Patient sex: M
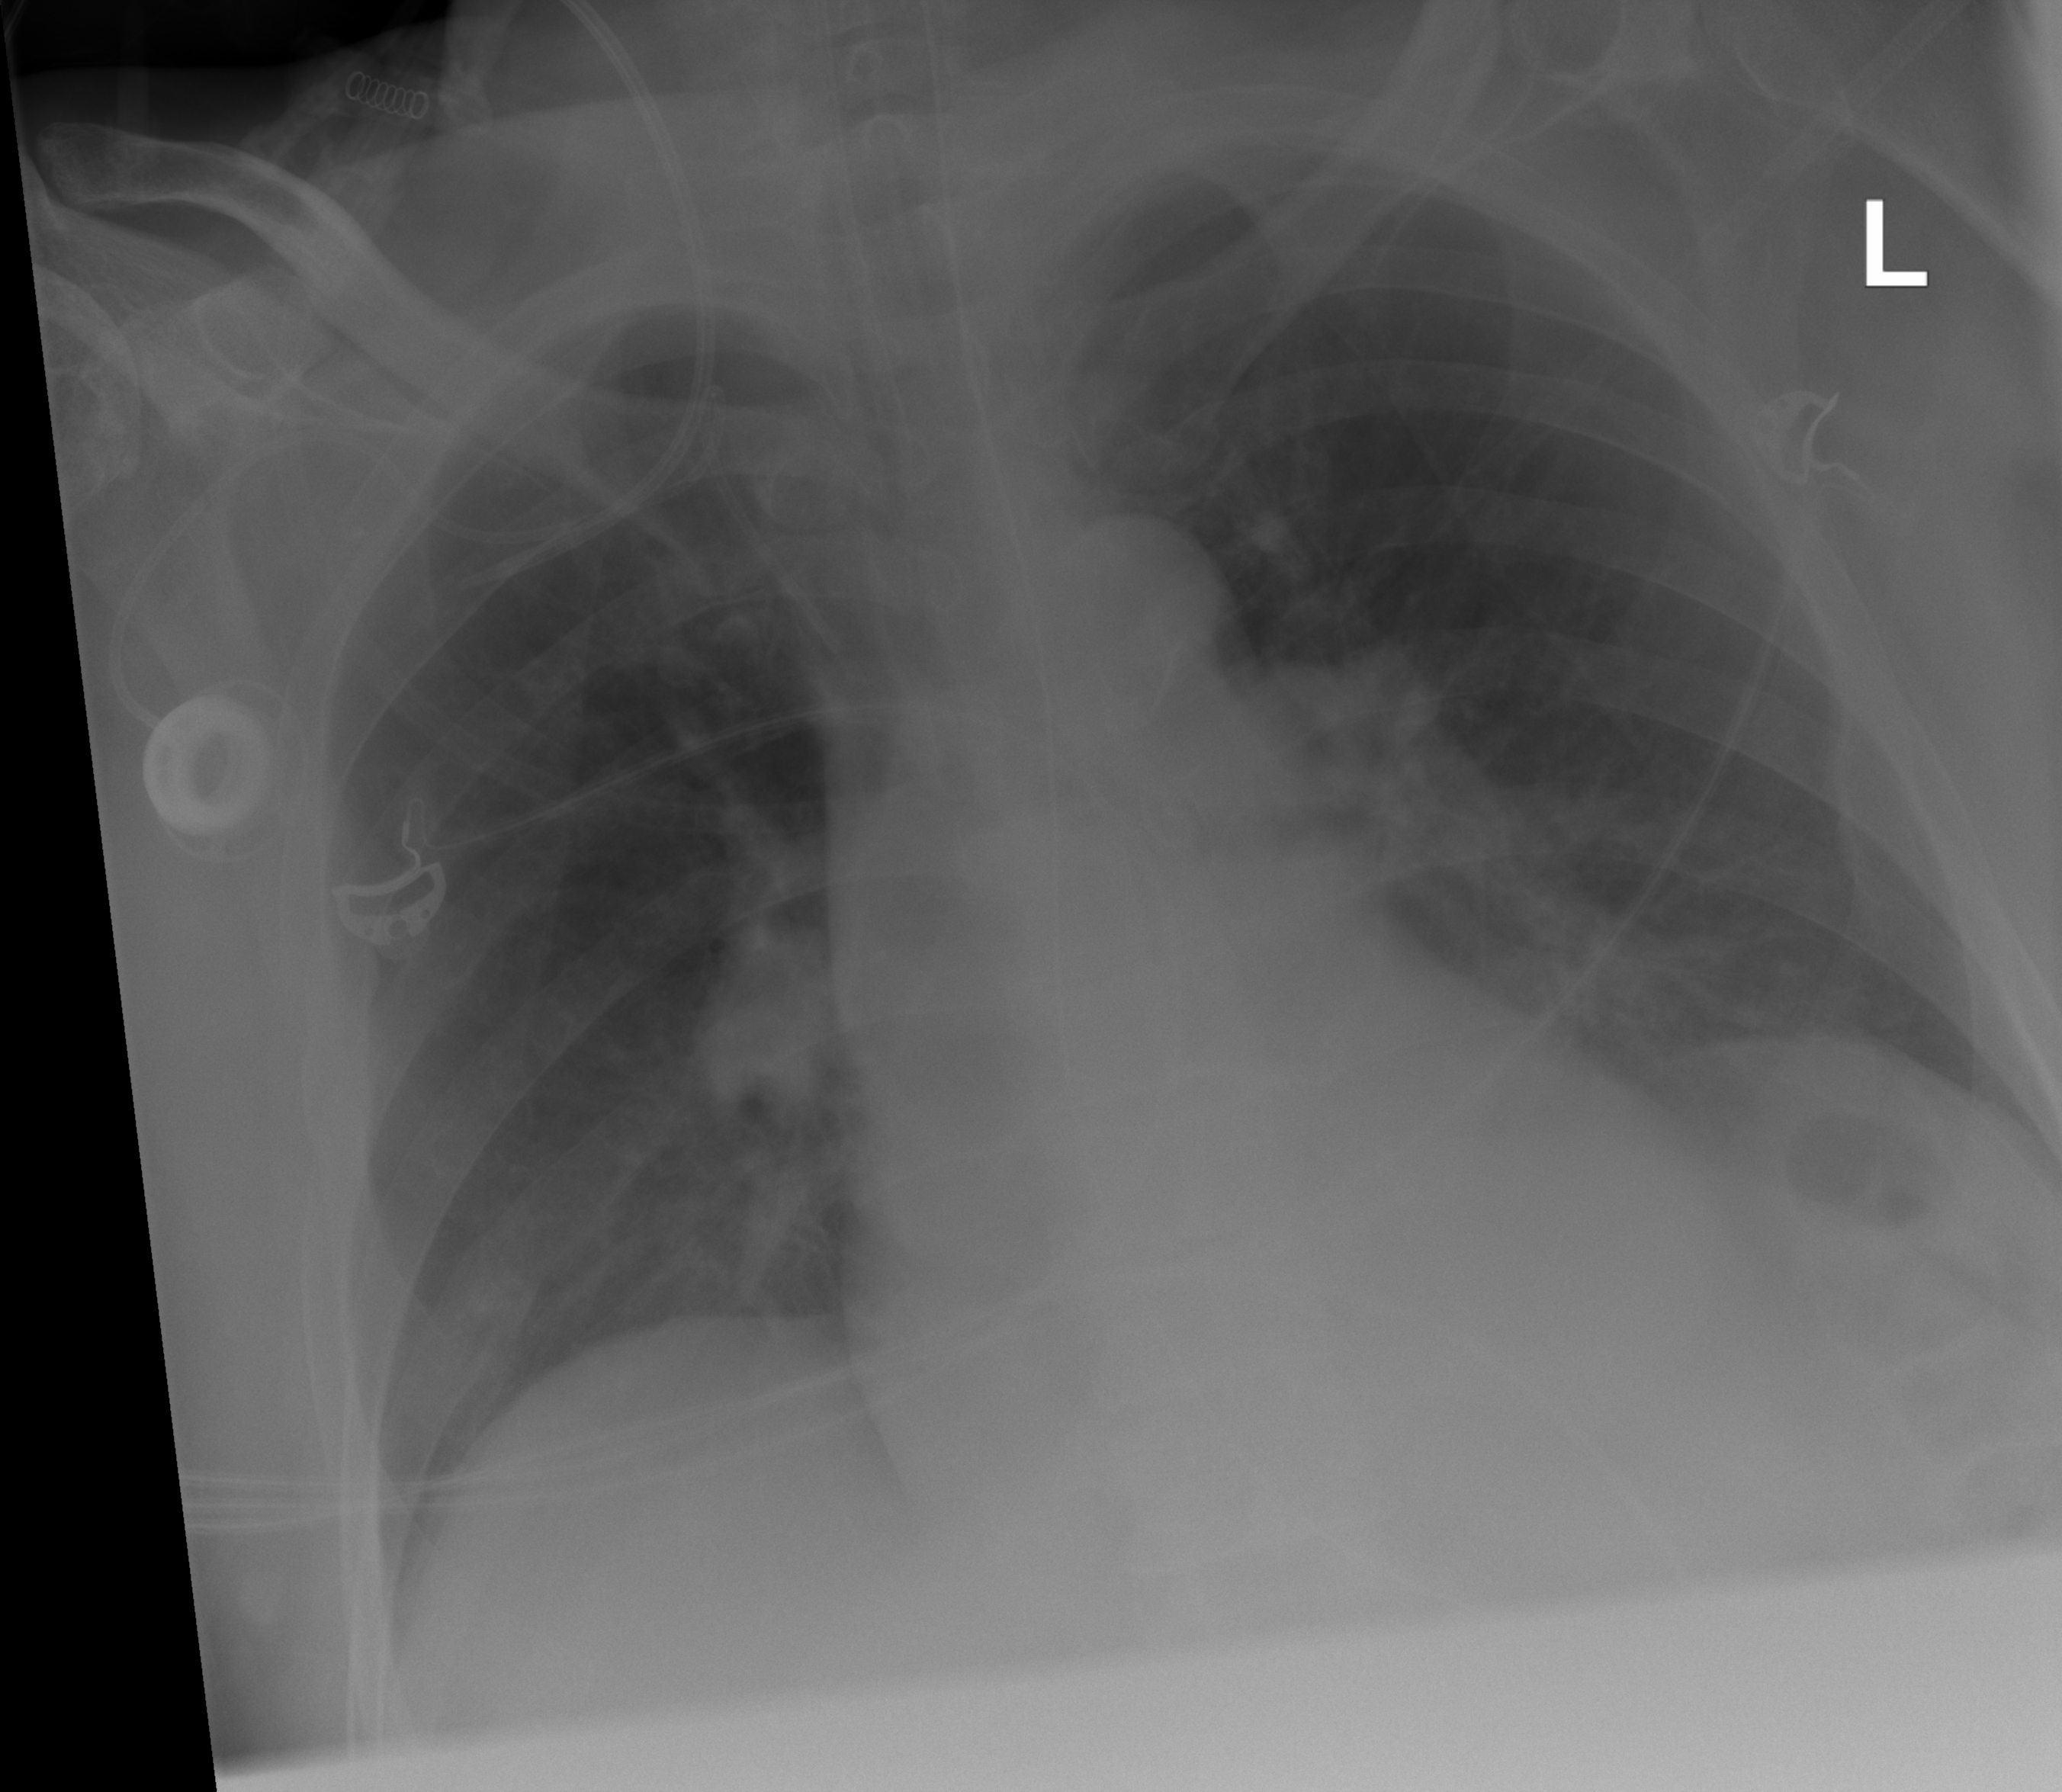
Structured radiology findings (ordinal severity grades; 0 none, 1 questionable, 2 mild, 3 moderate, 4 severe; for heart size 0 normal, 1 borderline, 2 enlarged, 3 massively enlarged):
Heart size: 1
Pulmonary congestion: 2
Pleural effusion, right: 0
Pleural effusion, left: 0
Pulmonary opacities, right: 0
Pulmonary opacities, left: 0
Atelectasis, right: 1
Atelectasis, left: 0